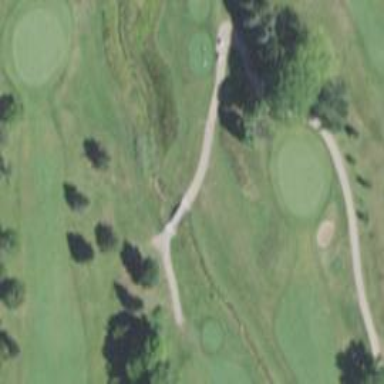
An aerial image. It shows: Path for both road and golf.